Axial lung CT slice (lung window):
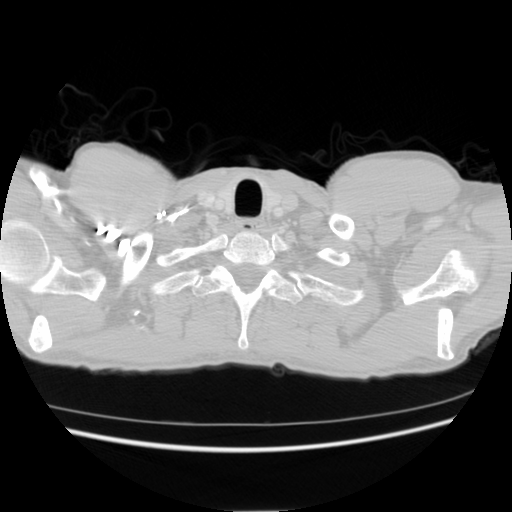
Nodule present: no